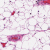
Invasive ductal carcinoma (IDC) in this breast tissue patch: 0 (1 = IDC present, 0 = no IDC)